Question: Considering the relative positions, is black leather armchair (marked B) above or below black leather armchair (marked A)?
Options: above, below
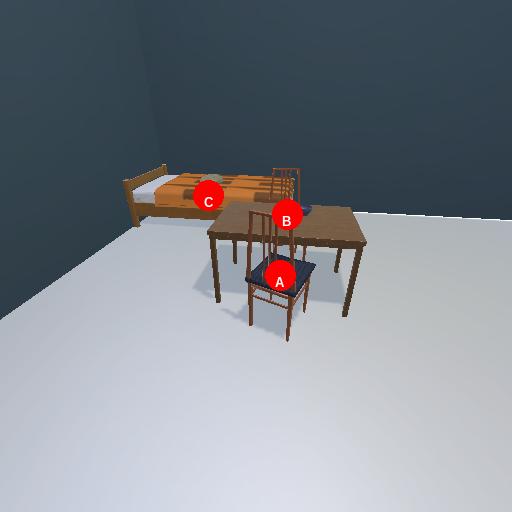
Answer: above